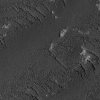
Atmospheric dust classification: not_dusty